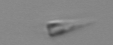
Label: Calciopappus